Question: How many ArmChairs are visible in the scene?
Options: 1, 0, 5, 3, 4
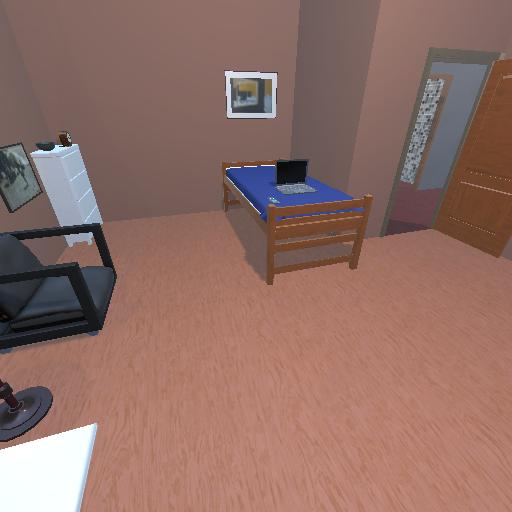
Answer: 1